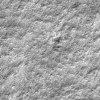
Atmospheric dust classification: not_dusty